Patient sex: F
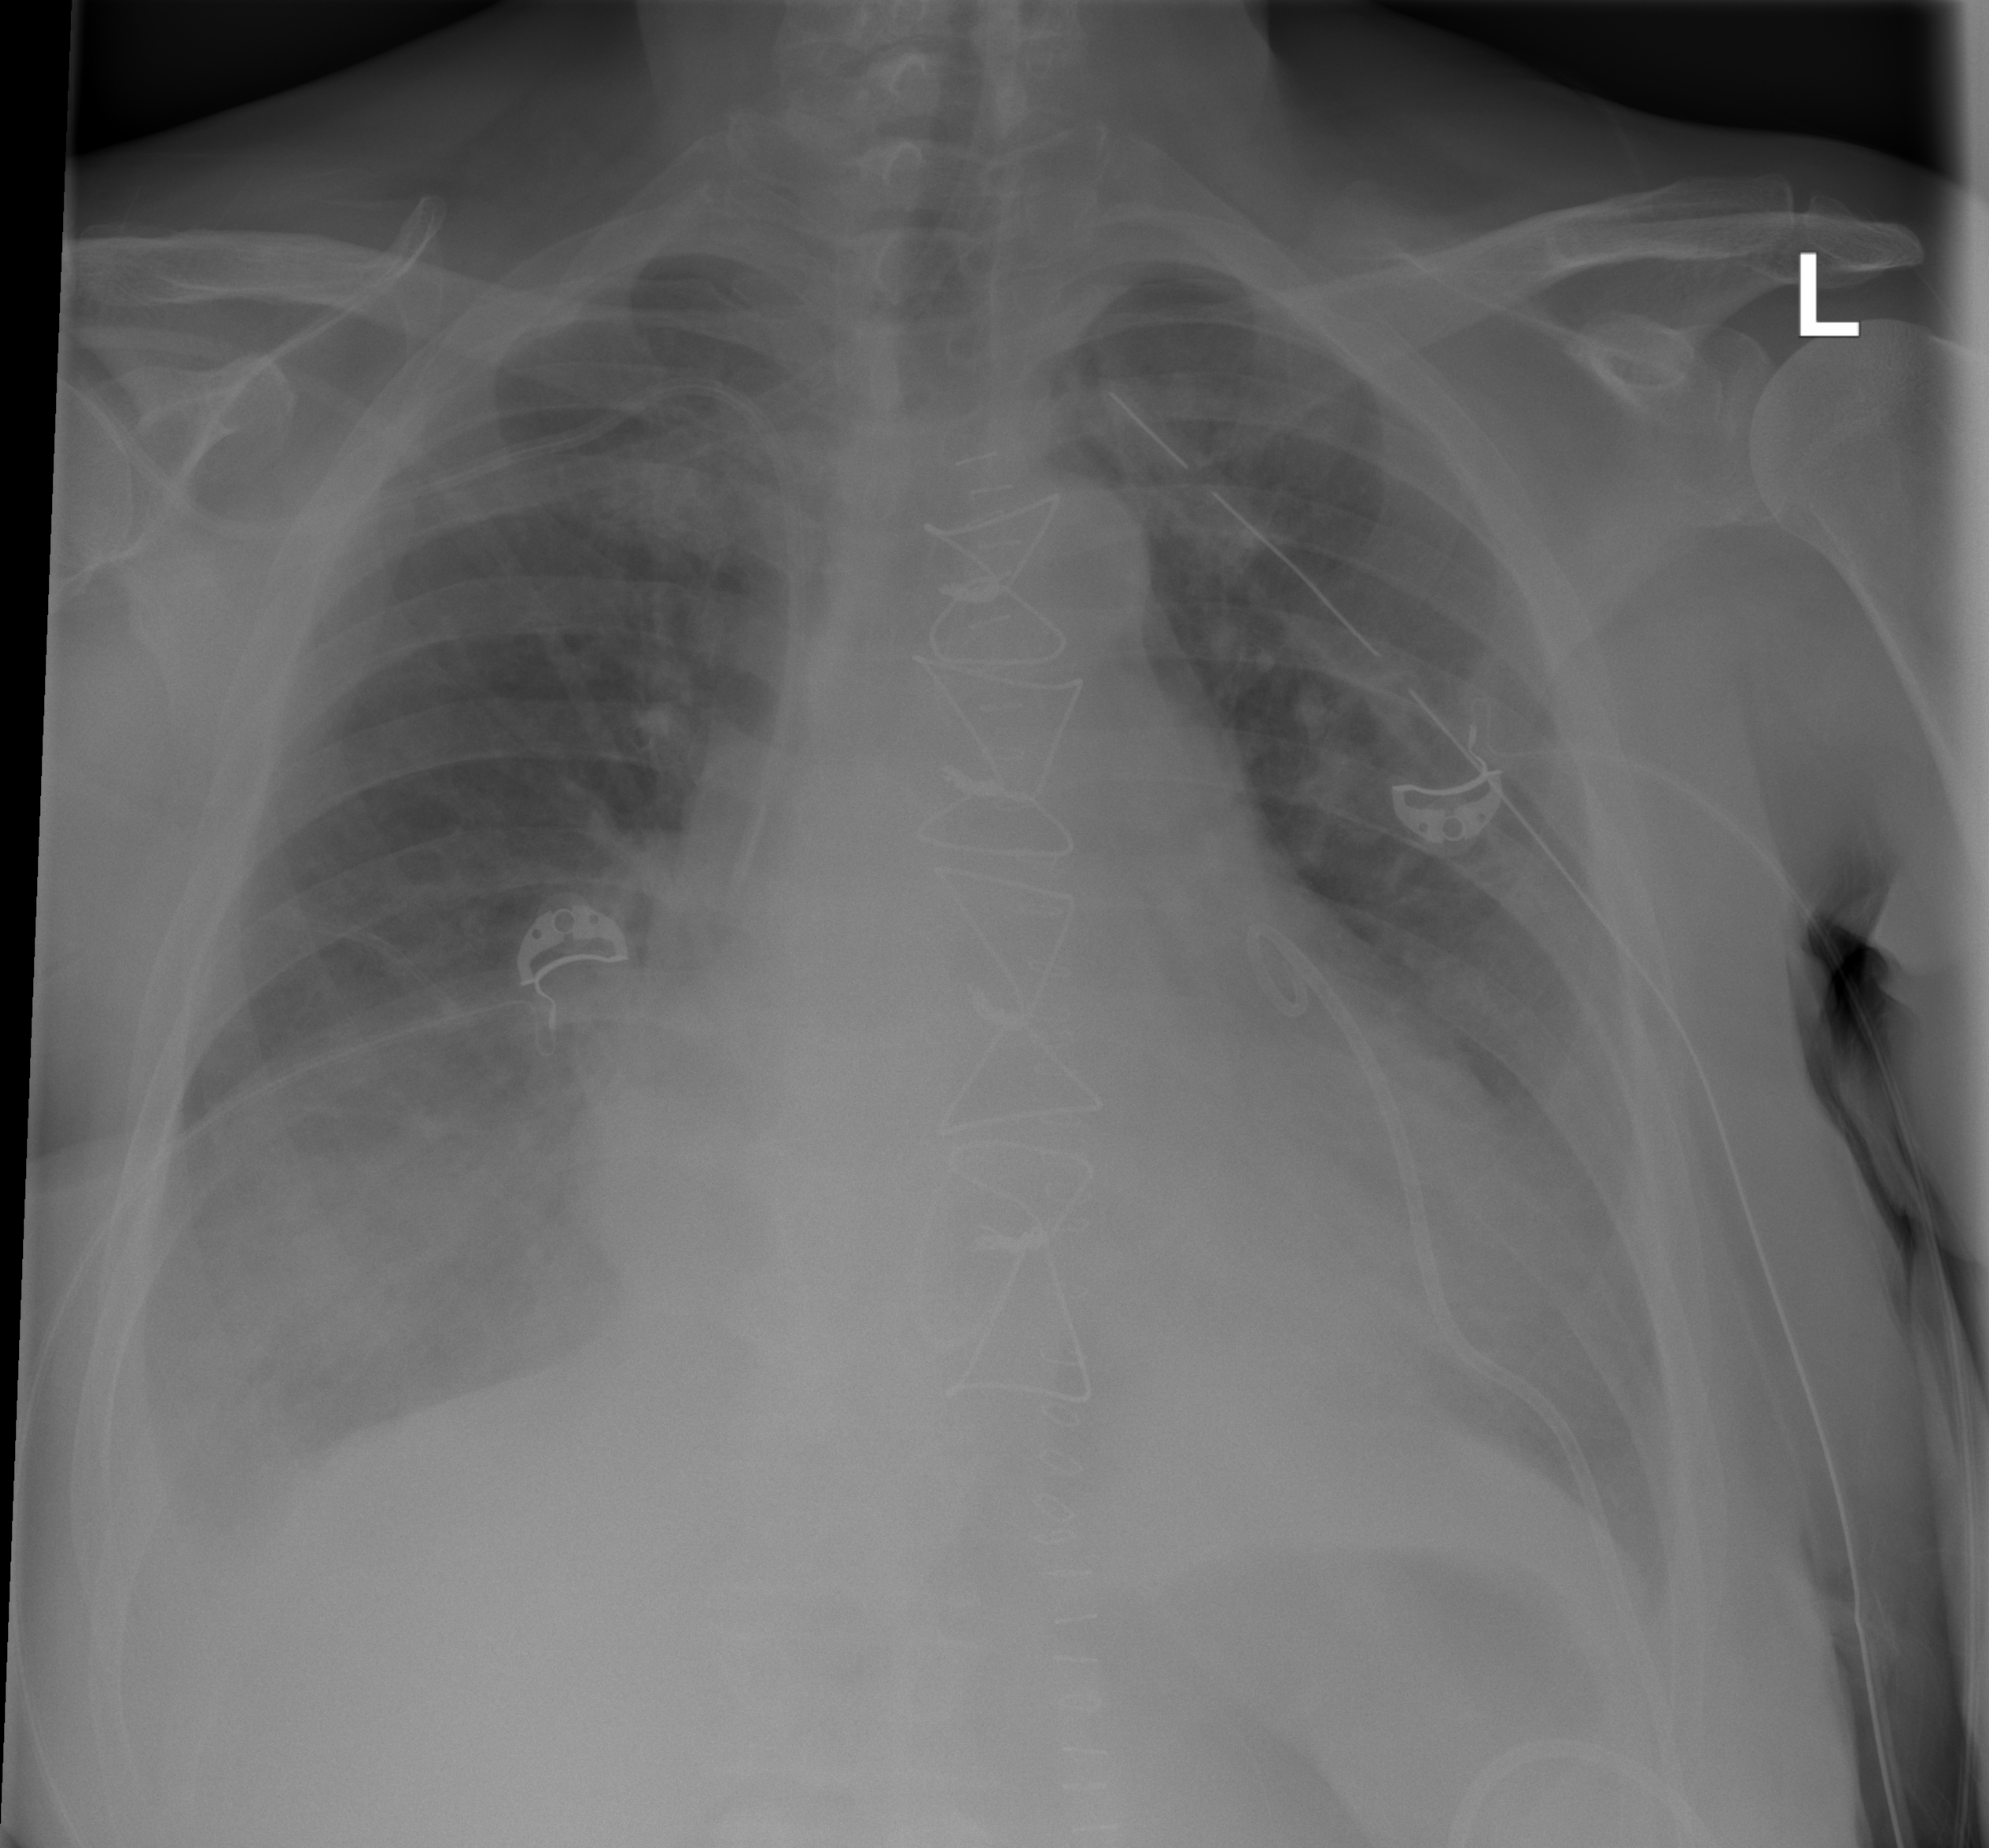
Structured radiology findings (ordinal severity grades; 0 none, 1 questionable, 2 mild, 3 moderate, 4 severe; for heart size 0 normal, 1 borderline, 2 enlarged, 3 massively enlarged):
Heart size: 2
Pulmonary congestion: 0
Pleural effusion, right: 2
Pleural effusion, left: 0
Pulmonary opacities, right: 0
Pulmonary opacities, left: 0
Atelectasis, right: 2
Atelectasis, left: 2